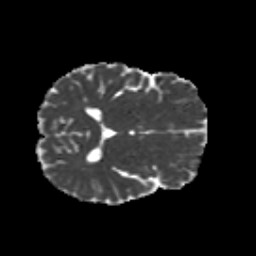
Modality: MD
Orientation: axial
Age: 29
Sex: male
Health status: healthy
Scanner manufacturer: siemens
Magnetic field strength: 3 T
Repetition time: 8.6 s
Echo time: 0.095 s